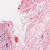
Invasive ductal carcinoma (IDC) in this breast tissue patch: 0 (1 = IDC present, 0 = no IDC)